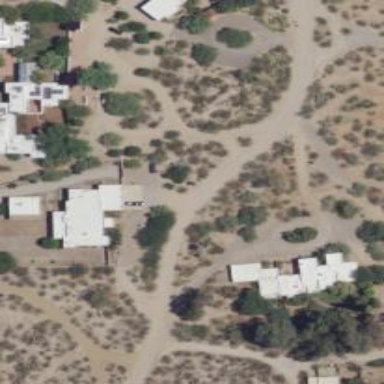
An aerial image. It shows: Driveway leading to service road.